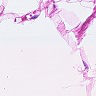
Metastatic tissue present: no